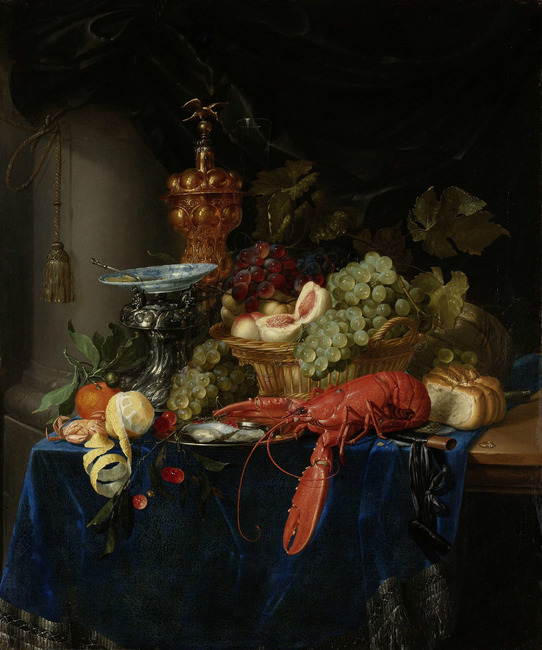
Title: Still life with a lobster and a silver-gilt cup
Artist: Pieter de Ring
Earliest date: 1650
Latest date: 1660
Genre: painting
Iconography: Still Life
Keywords: still life, fruit, lemon (fruit), bunch of grapes, peach, orange (fruit), cherry, lobster, crab, oyster, roll, salt (condiment vessel), columbine cup, basket, plate (general, dish), spoon, table carpet, fringe, column (architectural element), drapery, finger ring, porcelain (visual work)